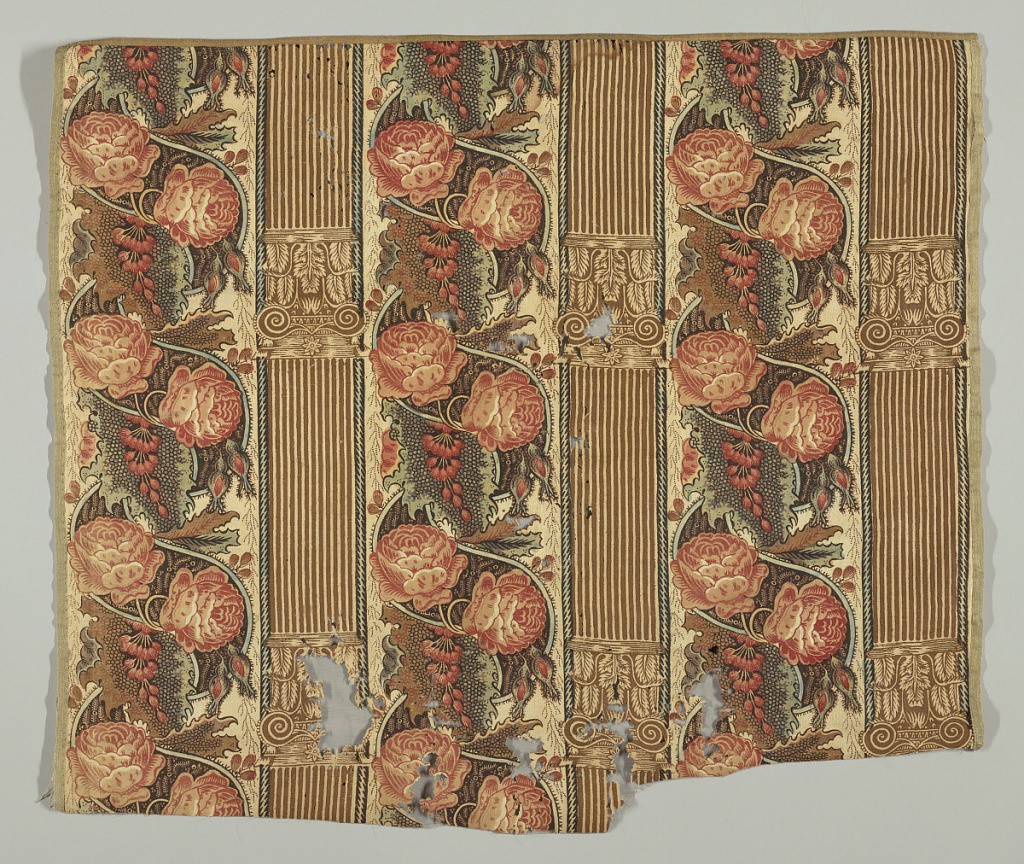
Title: Textile
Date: ca. 1791
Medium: cotton, linen binding Technique: relief printed
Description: Fragment, probably from a curtain, of cream-colored cotton, block printed in a pillar design. Bands of twining rose vines against a leaf pattern in blues and browns with touches of yellow, now faded, alternate with a pillar in narrow brown stripes. Fragment is full width with blue thread selvages.